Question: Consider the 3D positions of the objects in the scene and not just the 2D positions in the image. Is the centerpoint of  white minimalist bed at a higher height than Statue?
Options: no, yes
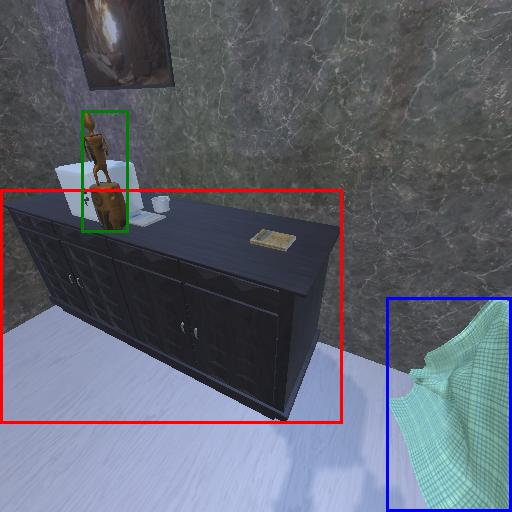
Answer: no